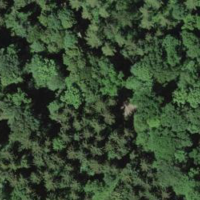
EUNIS habitat code: 44
Species observed at this site:
Symphoricarpos albus